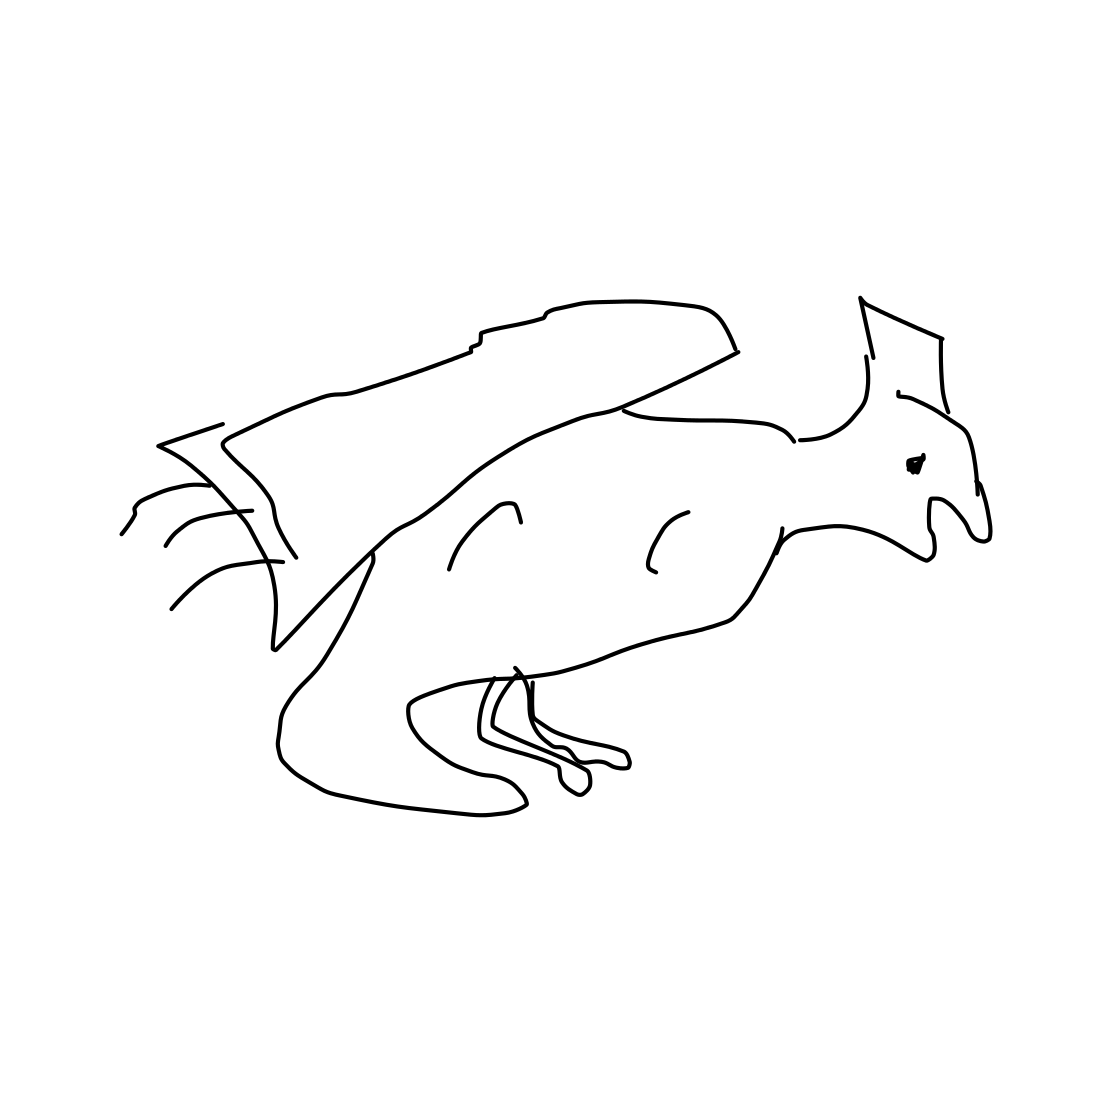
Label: dragon